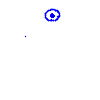
Particle: pion